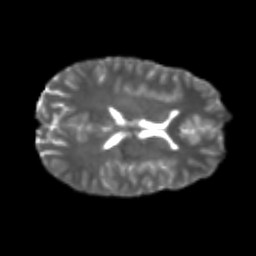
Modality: T2w
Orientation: axial
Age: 23
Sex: male
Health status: healthy
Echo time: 0.074 s